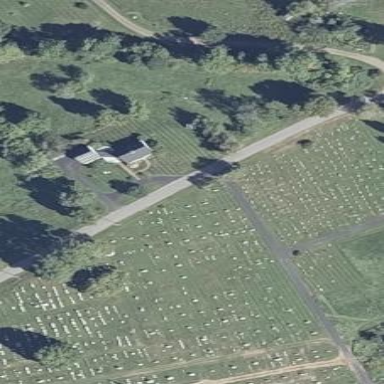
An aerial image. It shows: Cemetery.